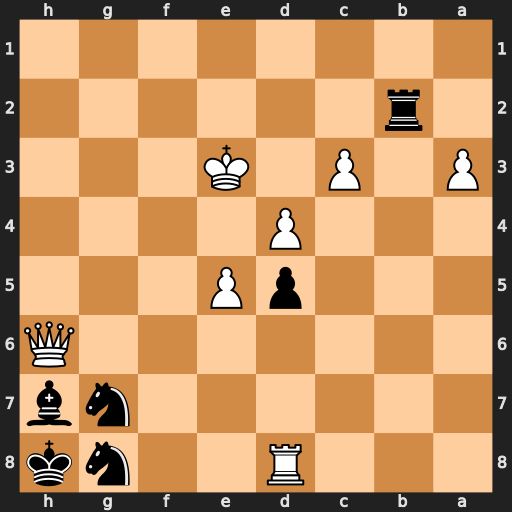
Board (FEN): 3R2nk/6nb/7Q/3pP3/3P4/P1P1K3/1r6/8
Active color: b
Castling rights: -
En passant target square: -
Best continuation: Nf5+ Kf3 Nxh6